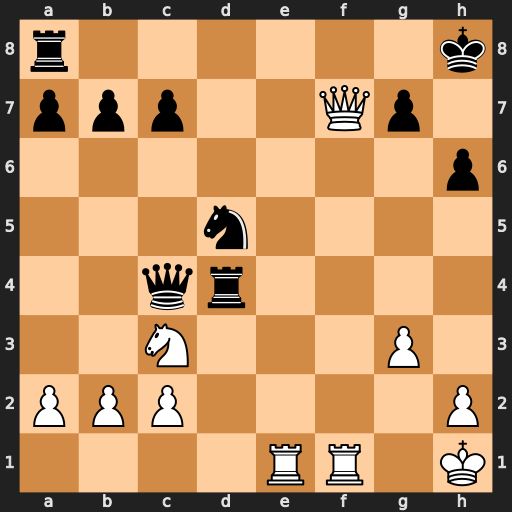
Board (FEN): r6k/ppp2Qp1/7p/3n4/2qr4/2N3P1/PPP4P/4RR1K
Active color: w
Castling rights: -
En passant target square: -
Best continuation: Re8+ Rxe8 Qxe8+ Kh7 Rf8